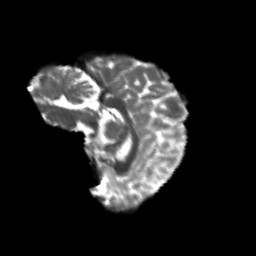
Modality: T2w
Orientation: sagittal
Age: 22
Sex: female
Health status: healthy
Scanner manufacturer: philips
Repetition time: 7.393 s
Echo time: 0.08599 s